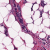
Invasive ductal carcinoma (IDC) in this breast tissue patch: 1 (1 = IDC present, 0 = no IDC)